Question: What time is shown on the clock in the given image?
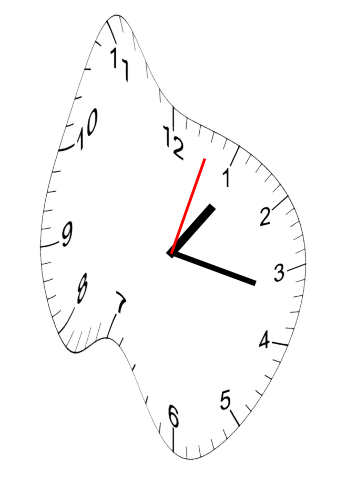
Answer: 01:17:03